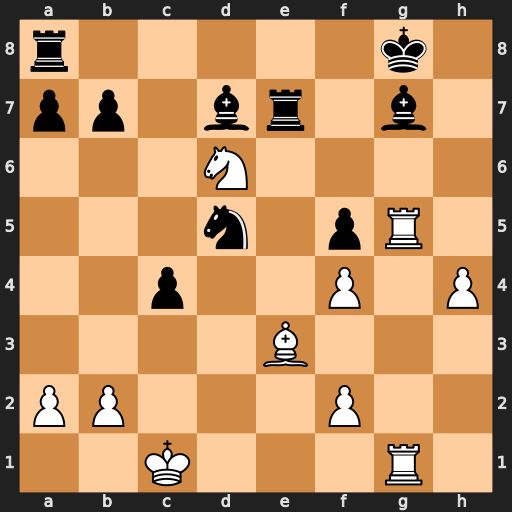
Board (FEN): r5k1/pp1br1b1/3N4/3n1pR1/2p2P1P/4B3/PP3P2/2K3R1
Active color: w
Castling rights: -
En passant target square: -
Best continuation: Bd4 Nxf4 Rxg7+ Rxg7 Rxg7+